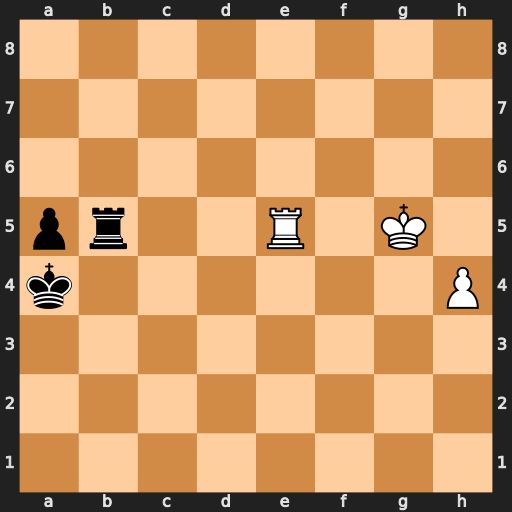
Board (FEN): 8/8/8/pr2R1K1/k6P/8/8/8
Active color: w
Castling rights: -
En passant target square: -
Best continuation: Rxb5 Kxb5 h5 a4 h6